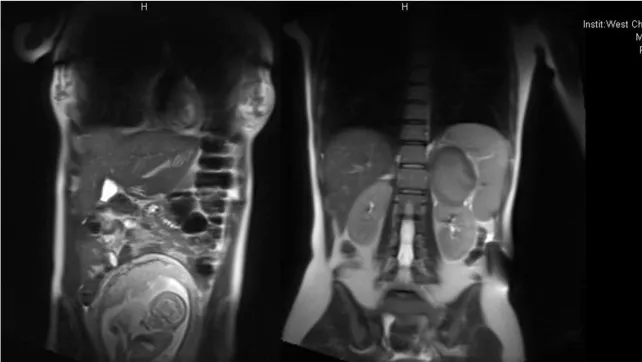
MRI of the adrenal adenoma in a woman with CS during pregnancy.
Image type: radiology (mri)